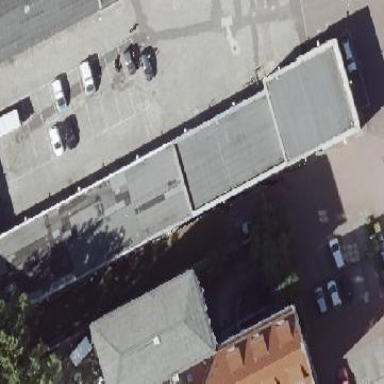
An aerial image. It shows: Commercial building.